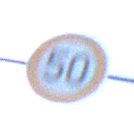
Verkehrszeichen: Geschwindigkeit50
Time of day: SunriseSunset
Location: Outdoor (Suburban)
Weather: PartlyCloudy
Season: NotSpecified
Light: Natural